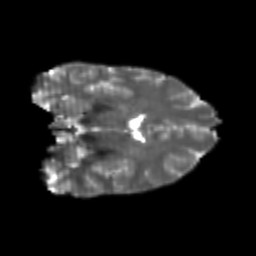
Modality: T2w
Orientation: coronal
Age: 22
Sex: female
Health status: healthy
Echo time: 0.074 s